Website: lowes
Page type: order-tracking
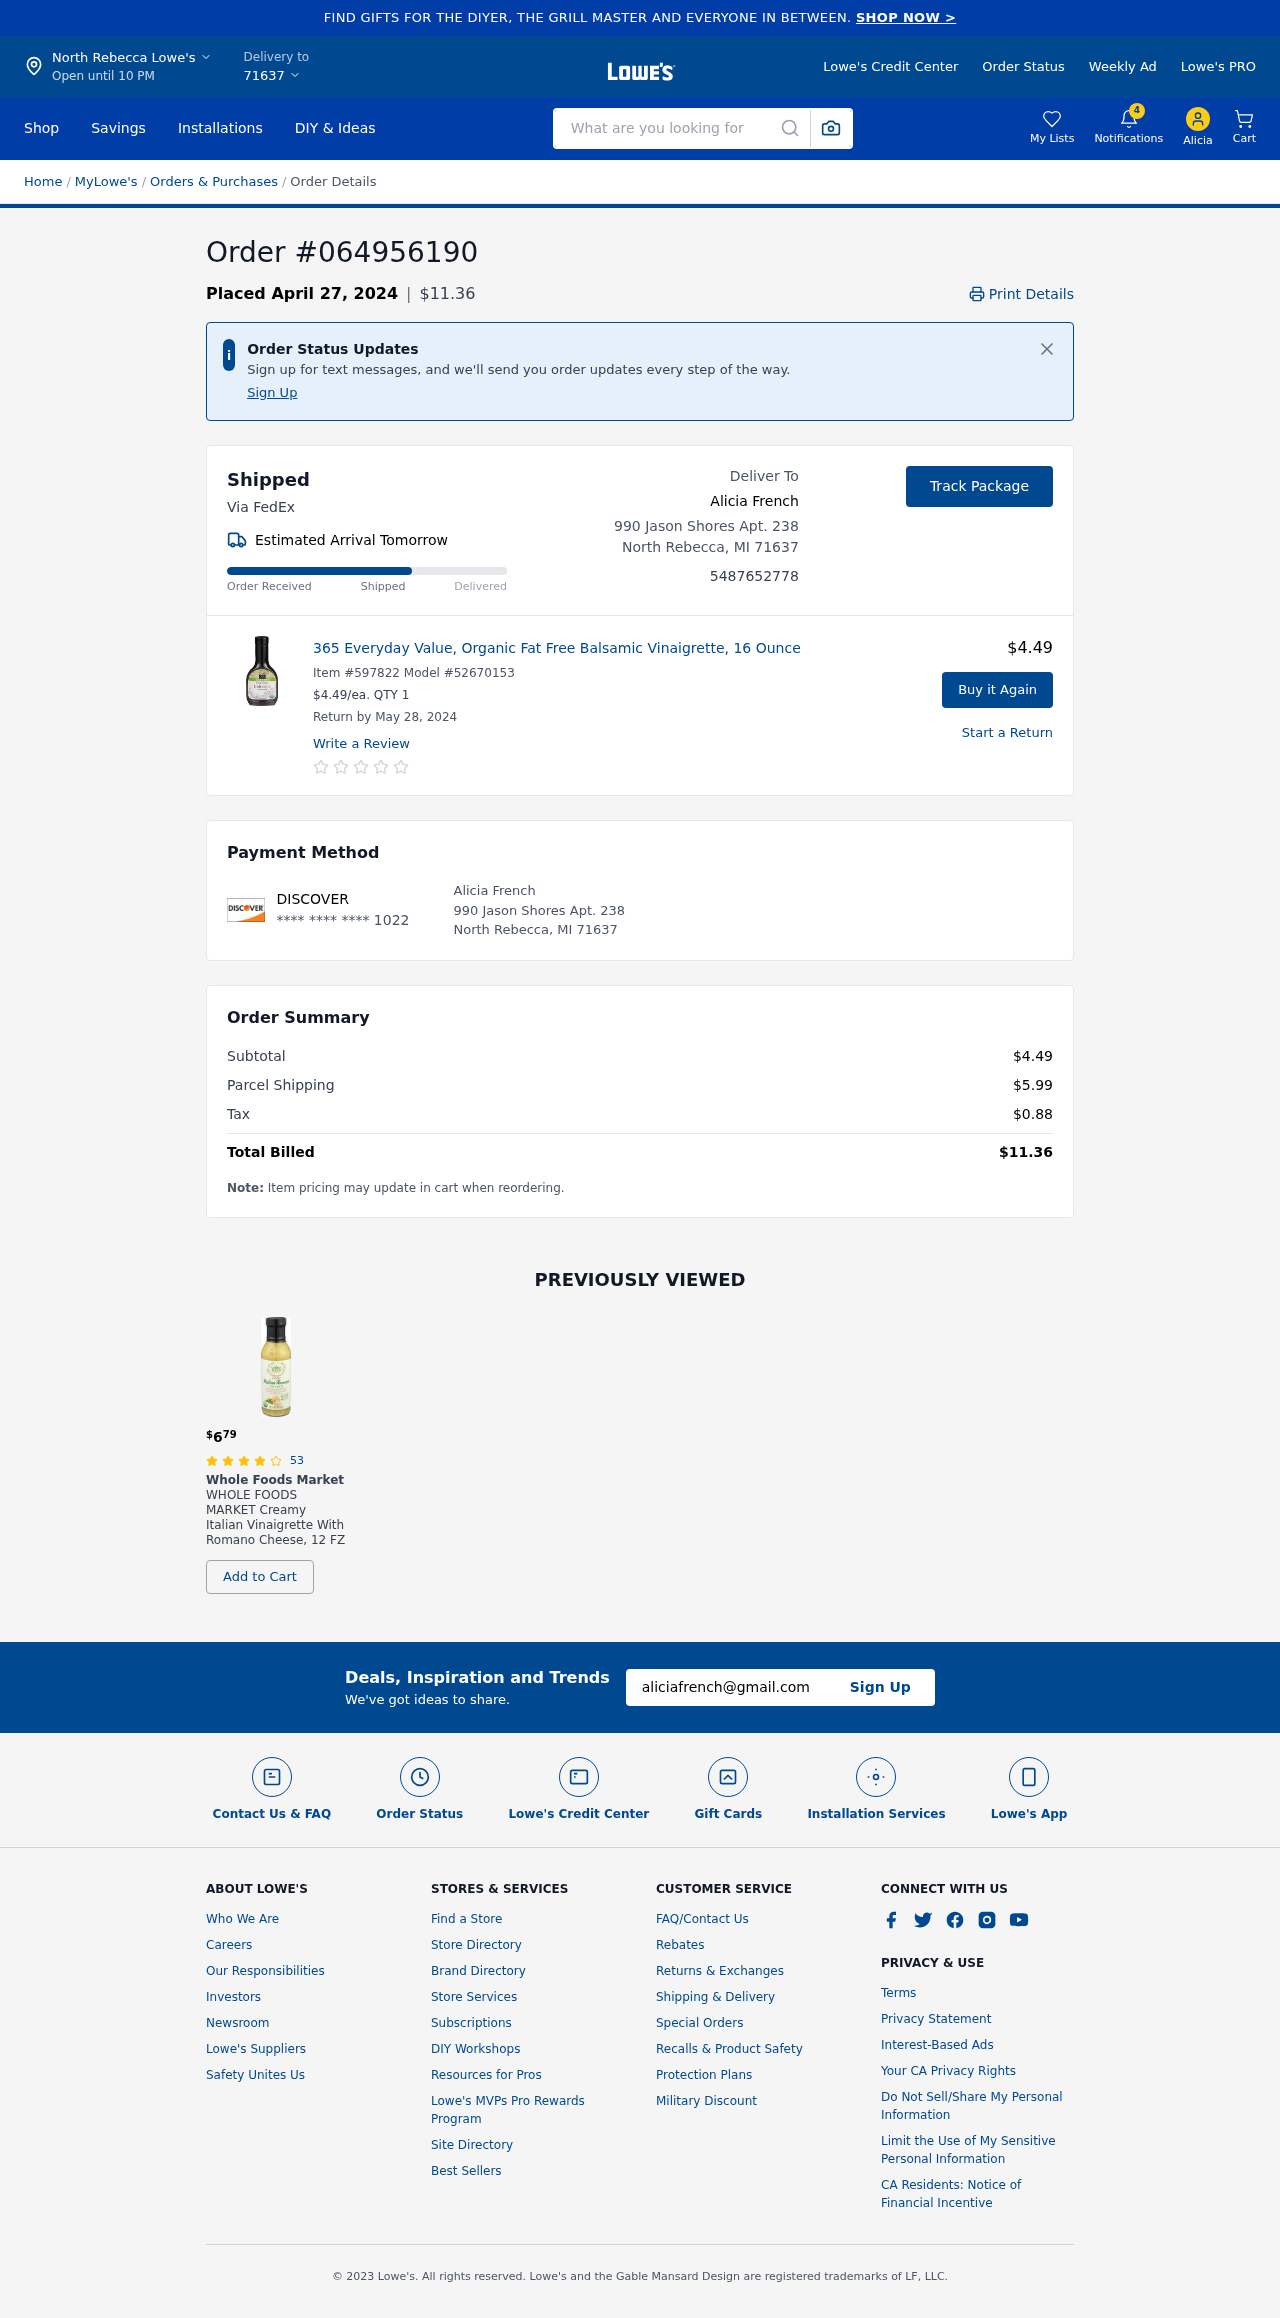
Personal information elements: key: PII_CARD_LAST4
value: **** **** **** 1022
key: PII_CARD_TYPE
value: DISCOVER
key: PII_CITY
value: North Rebecca Lowe's
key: PII_CITY
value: North Rebecca
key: PII_CITY_STATE_ZIP
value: North Rebecca, MI 71637
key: PII_EMAIL
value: aliciafrench@gmail.com
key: PII_FIRSTNAME
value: Alicia
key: PII_FULLNAME
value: Alicia French
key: PII_PHONE
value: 5487652778
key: PII_POSTCODE
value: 71637
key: PII_STREET
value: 990 Jason Shores Apt. 238
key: PII_FULLNAME2
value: Alicia French
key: PII_STATE_ABBR
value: MI
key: PII_POSTCODE_FULL
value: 71637
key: PII_CITY_STATE
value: North Rebecca, MI
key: PII_POSTCODE_NUMERIC
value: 71637
Product elements: key: PRODUCT1_NAME
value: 365 Everyday Value, Organic Fat Free Balsamic Vinaigrette, 16 Ounce
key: PRODUCT1_PRICE
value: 4.49
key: PRODUCT1_QUANTITY
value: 1
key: PRODUCT2_BRAND
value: Whole Foods Market
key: PRODUCT2_NAME
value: WHOLE FOODS MARKET Creamy Italian Vinaigrette With Romano Cheese, 12 FZ
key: PRODUCT2_NUM_RATINGS
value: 53
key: PRODUCT2_PRICE
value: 6.79
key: PRODUCT2_RATING
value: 3.7
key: PRODUCT1_ITEM
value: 597822
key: PRODUCT1_MODEL
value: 52670153
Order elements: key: ORDER_ID
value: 064956190
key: ORDER_DATE
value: Placed April 27, 2024
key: ORDER_TOTAL
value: $11.36
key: ORDER_DELIVERY_DATE
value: Estimated Arrival Tomorrow
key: ORDER_RETURN_BY_DATE
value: Return by May 28, 2024
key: ORDER_SUBTOTAL
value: $4.49
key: ORDER_SHIPPING_COST
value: $5.99
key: ORDER_TAX
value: $0.88
Search elements: key: HEADER_SEARCH
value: What are you looking for
Other elements: key: NOTIFICATION_COUNT
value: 4